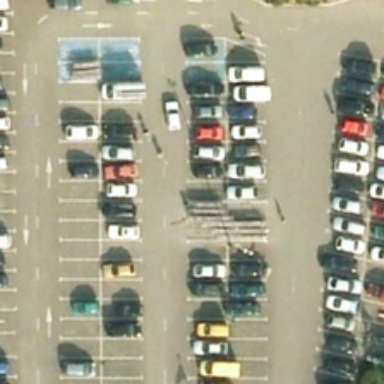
Many cars are in a parking lot .